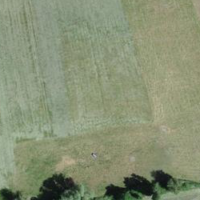
EUNIS habitat code: 57
Species observed at this site:
Chenopodium album